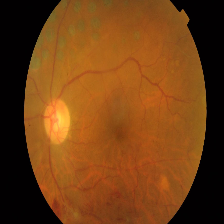
Diabetic retinopathy grade: Proliferative DR